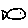
Label: fish